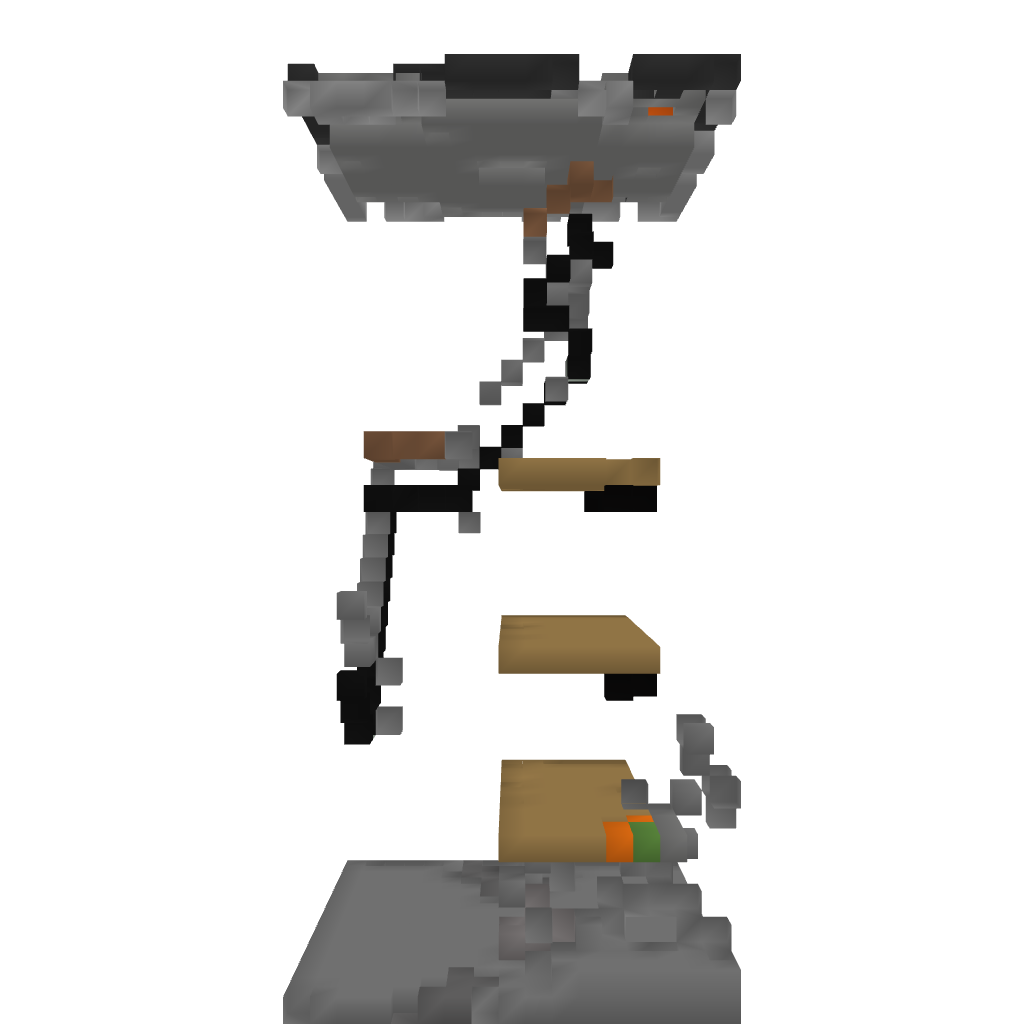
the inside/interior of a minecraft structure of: Underground base